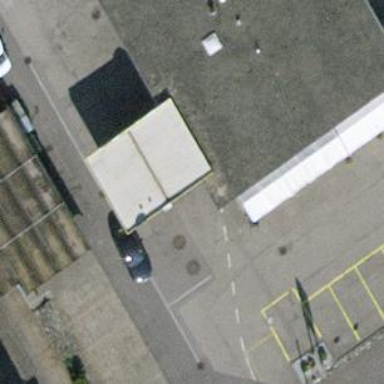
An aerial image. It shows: Fuel station.